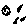
Label: moon